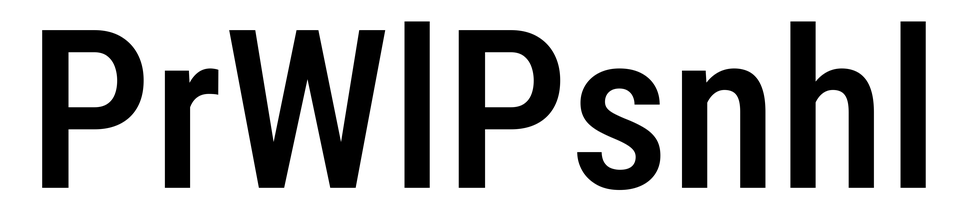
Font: Roboto_Condensed_Medium